Question: I'm drawing a line using this code:
'''
this.graphics.moveTo(posx, posy);
this.graphics.lineTo(2*posx,2*posy);
'''
But now I want to remove it, but I can't clear the whole 'this.graphics' object because it contains more information that is useful for me.
How can I remove this line without clearing 'this.graphics' object? Is there any method to draw a similar line over it to hide or replace the line?
EDIT:
The purple lines are what I want to hide after I draw them:

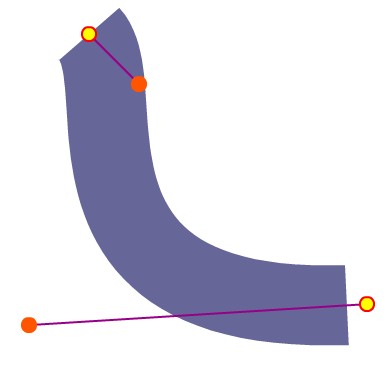
Answer: You can try drawing the line on a different surface (another 'Sprite' or 'MoveClip' on top of the original image) - in this case you can hide/clear the top surface which removes the line without actually changing the underlying image.
You start by setting the top surface to be transparent and then you get the 'graphics' object that belongs to it and you draw the line on it.
If you then want to 'finalize' the line, you can just merge the two surfaces. After this, removing the line can be much harder, depending on the surrounding pixels.